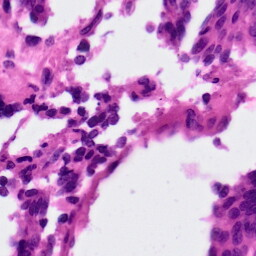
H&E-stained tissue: Ovarian